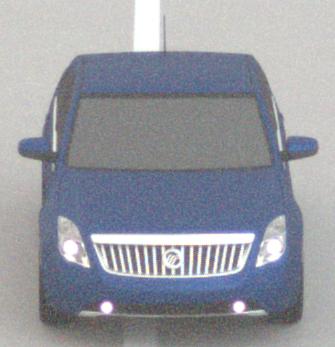
Make: Mercury
Model: Milan
Detailed model: -
Model produced from: 2009
Model produced until: 2010
Doors: 4
Color: blue
Road condition: dry road
Daytime: night
Contrast: low contrast